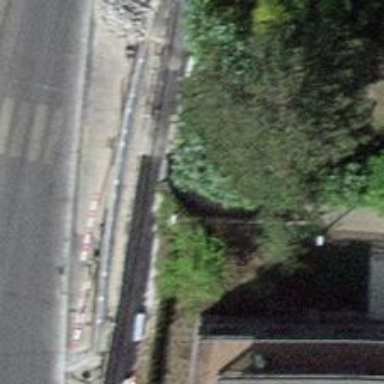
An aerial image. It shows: Road with steps.